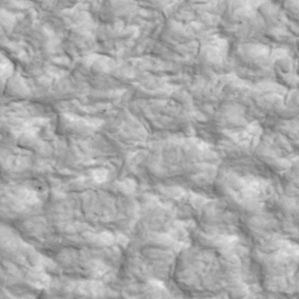
Label: non_frost